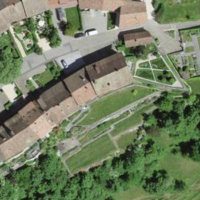
EUNIS habitat code: 24
Species observed at this site:
Asplenium ruta-muraria